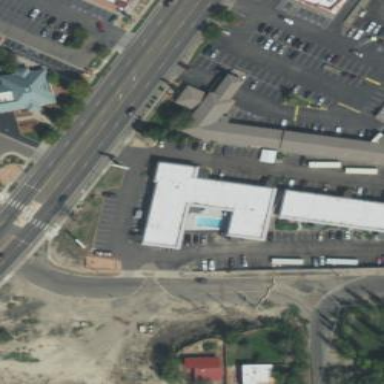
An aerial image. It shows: Hotel.